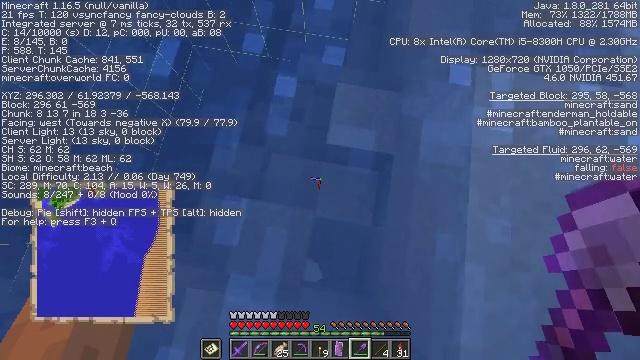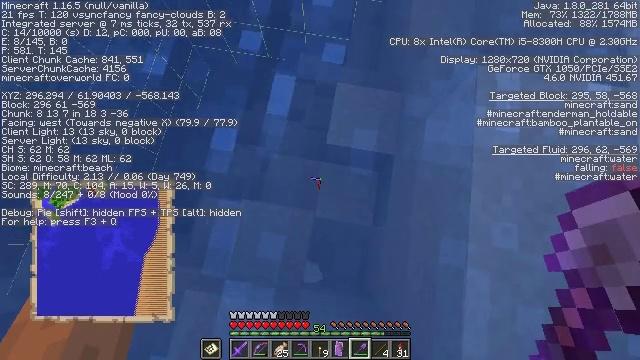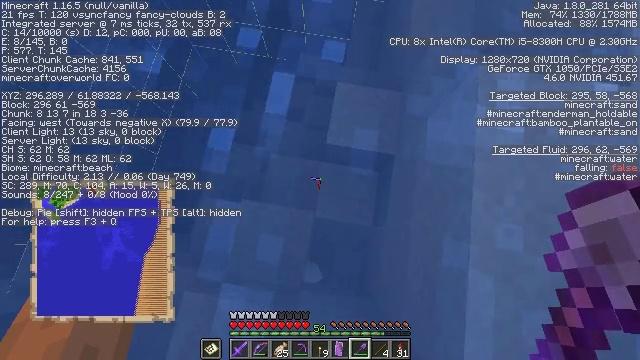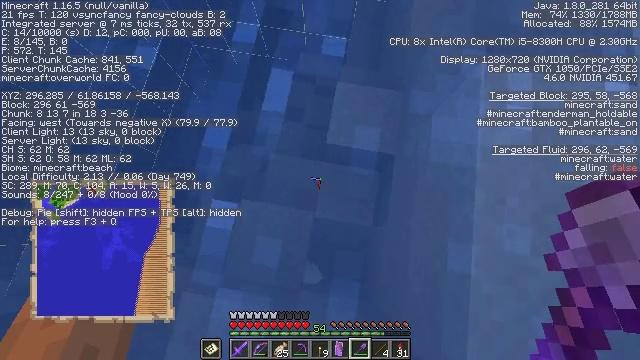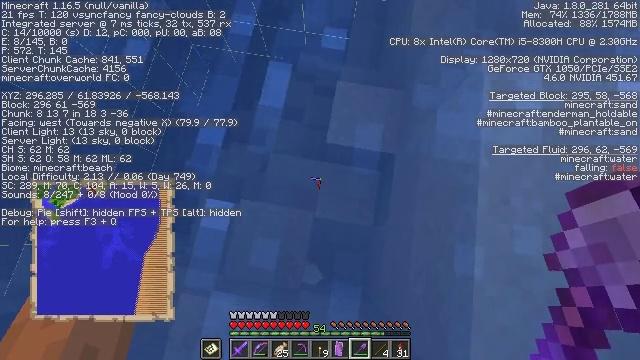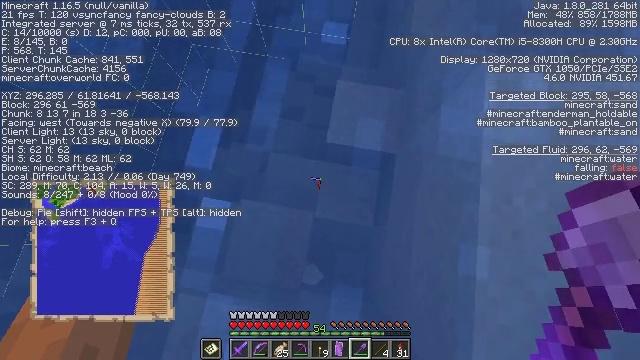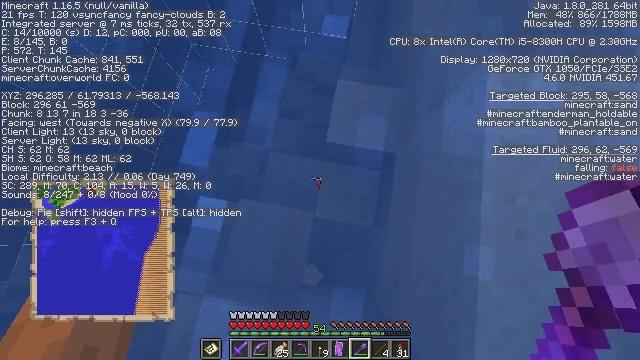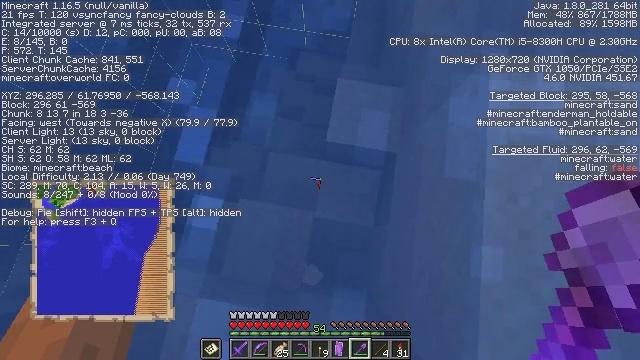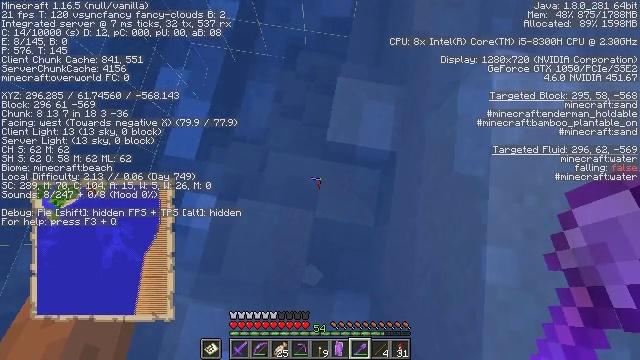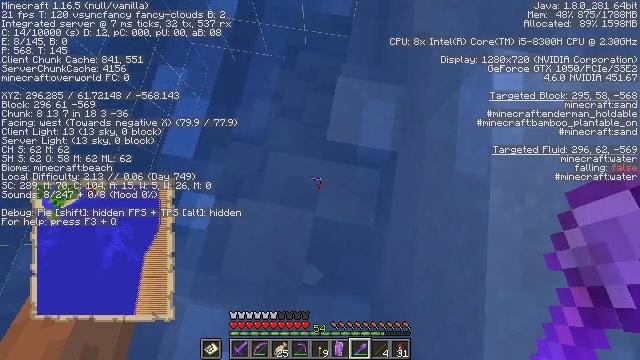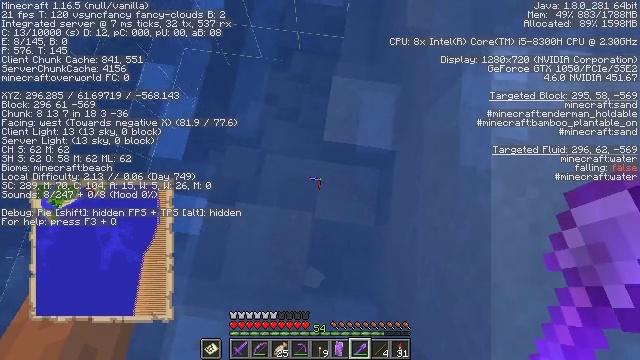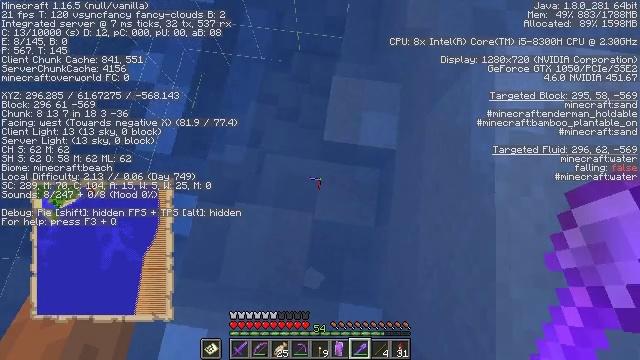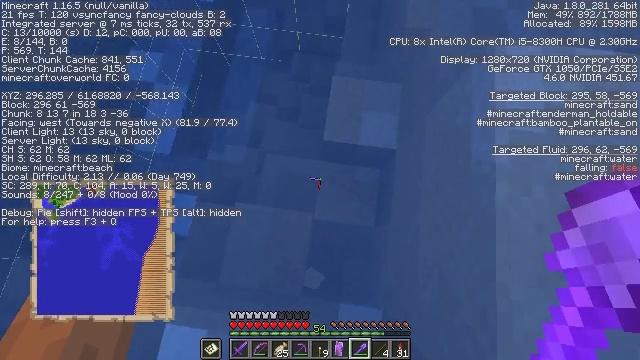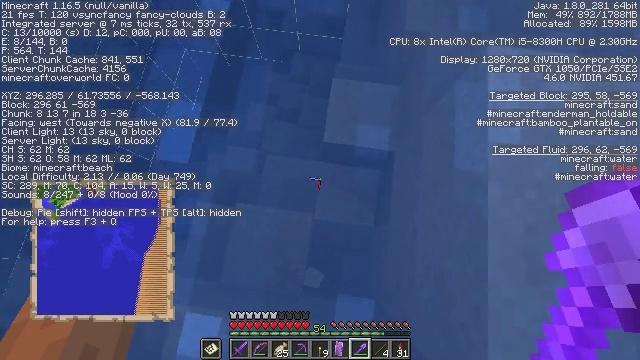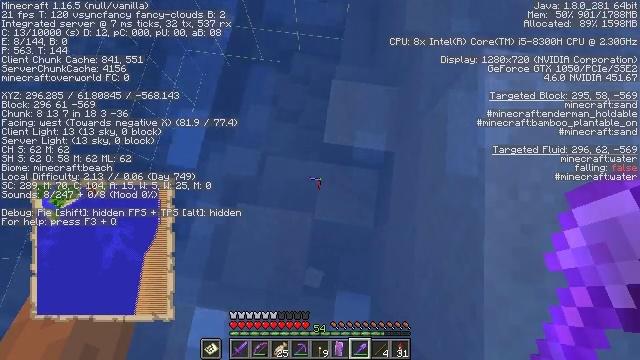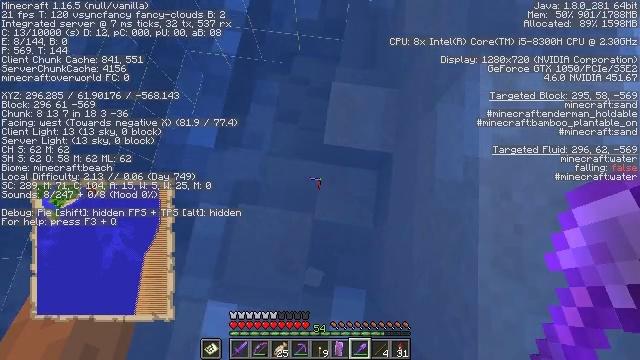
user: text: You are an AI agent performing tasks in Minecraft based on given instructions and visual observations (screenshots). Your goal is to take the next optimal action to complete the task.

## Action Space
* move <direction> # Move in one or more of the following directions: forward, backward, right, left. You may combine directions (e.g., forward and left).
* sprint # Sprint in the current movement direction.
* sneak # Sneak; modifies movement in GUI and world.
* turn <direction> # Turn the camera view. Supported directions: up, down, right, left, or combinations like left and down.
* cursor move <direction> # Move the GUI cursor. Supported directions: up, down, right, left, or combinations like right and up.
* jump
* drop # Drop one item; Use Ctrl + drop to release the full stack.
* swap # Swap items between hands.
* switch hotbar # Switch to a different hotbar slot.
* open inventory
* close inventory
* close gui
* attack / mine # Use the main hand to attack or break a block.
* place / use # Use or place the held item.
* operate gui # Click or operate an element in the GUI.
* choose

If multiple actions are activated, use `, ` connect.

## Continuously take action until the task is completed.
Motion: motion action
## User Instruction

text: Break the sand block.
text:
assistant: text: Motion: no_op
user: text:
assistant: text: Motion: no_op
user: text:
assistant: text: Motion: no_op
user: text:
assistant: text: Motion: no_op
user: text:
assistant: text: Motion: no_op
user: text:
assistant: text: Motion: no_op
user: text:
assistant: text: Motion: no_op
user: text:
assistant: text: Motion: no_op
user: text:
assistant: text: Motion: no_op
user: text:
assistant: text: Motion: turn right
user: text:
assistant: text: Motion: no_op
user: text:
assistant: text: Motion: jump
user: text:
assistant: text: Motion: jump
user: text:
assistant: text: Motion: jump
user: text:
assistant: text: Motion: jump
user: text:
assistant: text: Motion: no_op
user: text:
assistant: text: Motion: no_op
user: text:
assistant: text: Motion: no_op
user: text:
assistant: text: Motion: no_op
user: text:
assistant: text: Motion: no_op
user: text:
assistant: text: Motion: turn left and down
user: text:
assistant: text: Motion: no_op
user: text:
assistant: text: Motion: no_op
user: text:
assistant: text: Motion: no_op
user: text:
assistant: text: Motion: move back
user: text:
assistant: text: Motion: move back
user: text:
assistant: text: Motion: move back
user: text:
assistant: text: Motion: move back
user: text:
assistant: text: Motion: move back
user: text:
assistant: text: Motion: move back